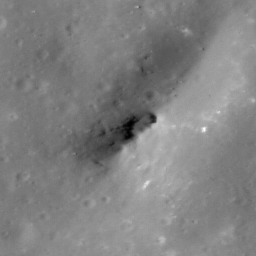
Pit: Copernicus 23
Host crater: Copernicus
Host type: impact_melt
Lunar coordinates: latitude 10.207, longitude 339.898